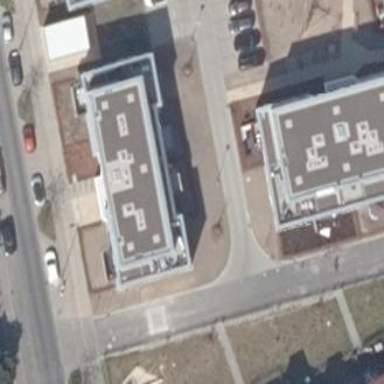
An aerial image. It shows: White apartment building with flat roof.